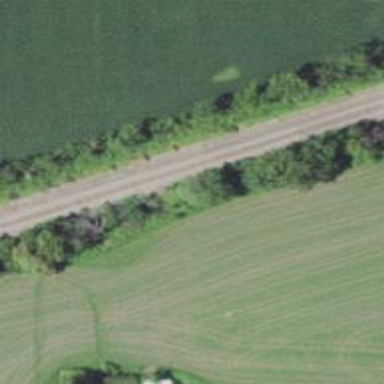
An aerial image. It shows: Railway siding with rails.